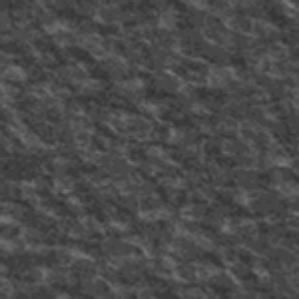
Label: frost